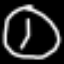
Label: clock